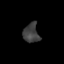
Tissue: prostate
Cell type: T cells
Senescence score: 0.7834
Nuclear area (px): 298
Mean DAPI intensity: 63.235